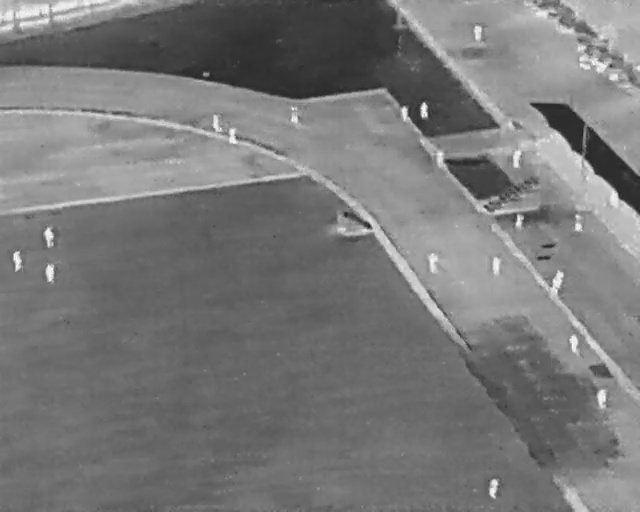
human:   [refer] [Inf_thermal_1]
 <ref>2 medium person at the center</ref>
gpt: <box>[[65, 50, 69, 52, 2], [67, 29, 70, 31, 2]]</box>

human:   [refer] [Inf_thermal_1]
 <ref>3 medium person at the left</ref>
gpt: <box>[[5, 45, 9, 47, 2], [0, 50, 4, 52, 2], [6, 52, 9, 54, 2]]</box>

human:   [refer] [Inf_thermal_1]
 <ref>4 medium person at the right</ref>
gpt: <box>[[88, 66, 91, 68, 2], [75, 51, 79, 52, 2], [89, 42, 91, 44, 2], [79, 30, 82, 32, 2]]</box>

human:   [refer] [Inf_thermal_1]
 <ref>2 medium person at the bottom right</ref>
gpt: <box>[[75, 94, 78, 96, 2], [92, 76, 95, 78, 2]]</box>

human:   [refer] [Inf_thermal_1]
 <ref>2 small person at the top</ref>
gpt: <box>[[64, 20, 67, 22, 2], [61, 21, 64, 23, 2]]</box>

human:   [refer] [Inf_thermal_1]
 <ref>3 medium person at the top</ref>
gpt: <box>[[44, 21, 47, 23, 2], [34, 25, 37, 27, 2], [32, 23, 35, 25, 2]]</box>